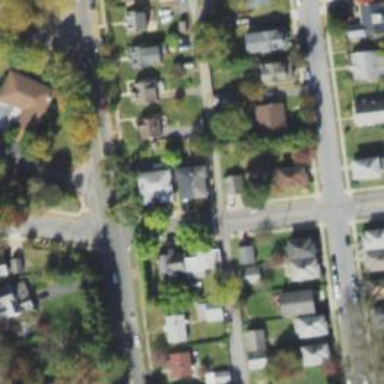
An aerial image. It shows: Alley classified as service road.